Question: I am using XCode 6.1 and I don't have the "popover" option. Is there something wrong with my configuration? Is this normal? Have they removed it? How do I present a popover now?
This is for iPhone development, not iPad.

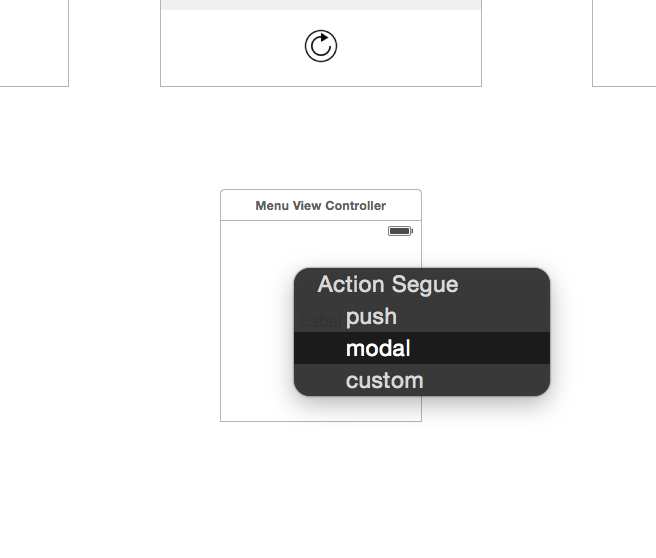
Answer: From the documentation (<URL>
> Popover controllers are for use exclusively on iPad devices.
Attempting to create one on other devices results in an exception.
If you want to use something like a popover, you will have to use third party code for it.